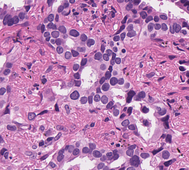
Tumor epithelial tissue: yes
Tumor-associated stroma tissue: yes
Normal tissue: no